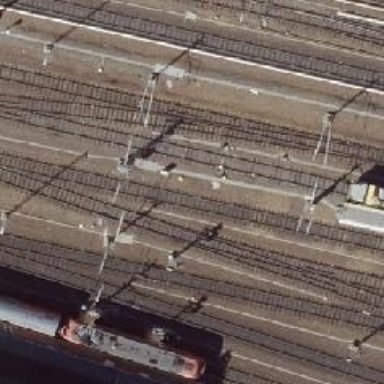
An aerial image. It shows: Rail siding with electrified contact lines on embankment.